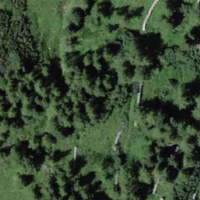
EUNIS habitat code: 31
Species observed at this site:
Parnassia palustris